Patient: sex F, age 34
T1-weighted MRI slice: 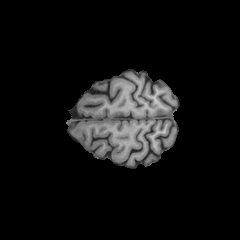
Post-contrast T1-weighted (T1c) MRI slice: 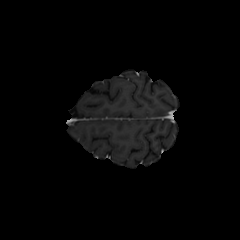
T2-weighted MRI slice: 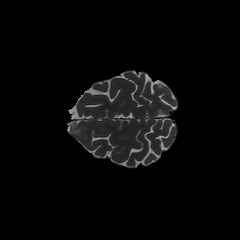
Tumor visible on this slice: yes
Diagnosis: Astrocytoma, IDH-mutant
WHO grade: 2